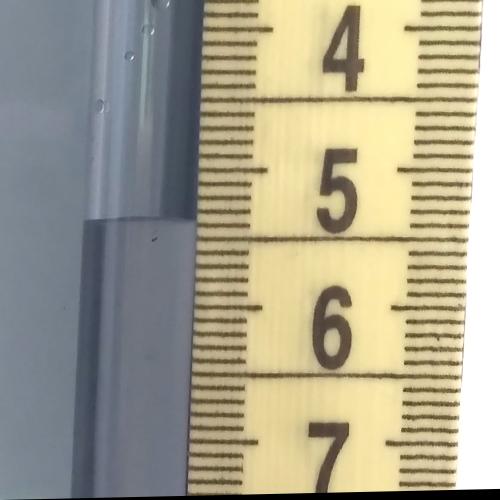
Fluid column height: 5.4 cm